Field crop: tomato
Growth stage: 1
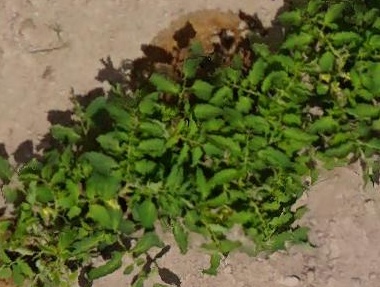
Species: tomato